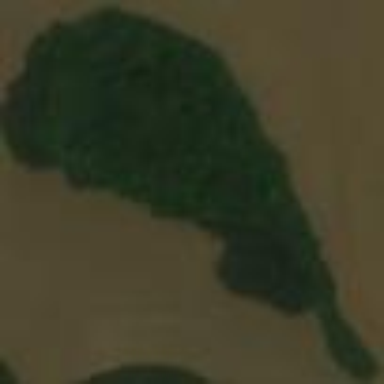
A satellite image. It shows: Islet.